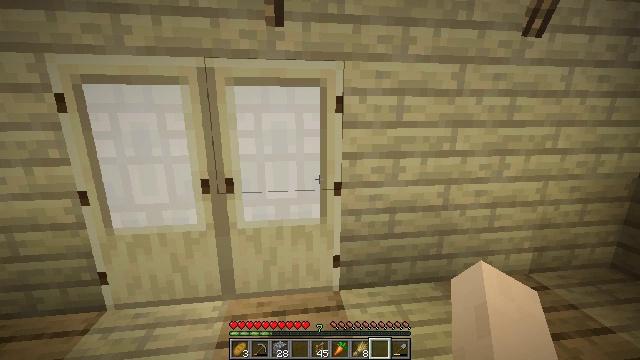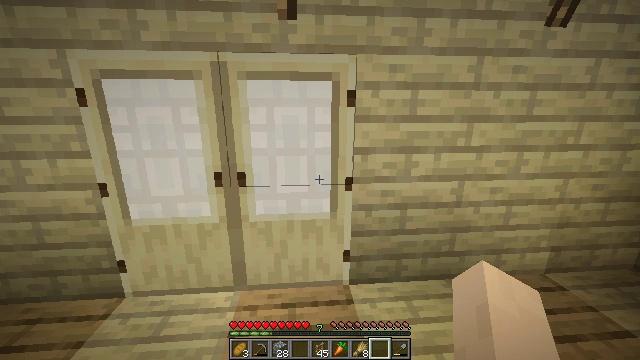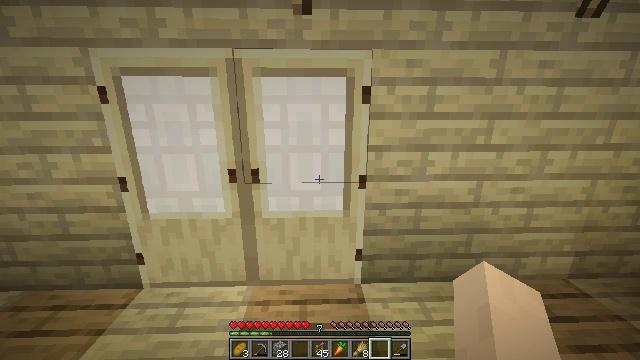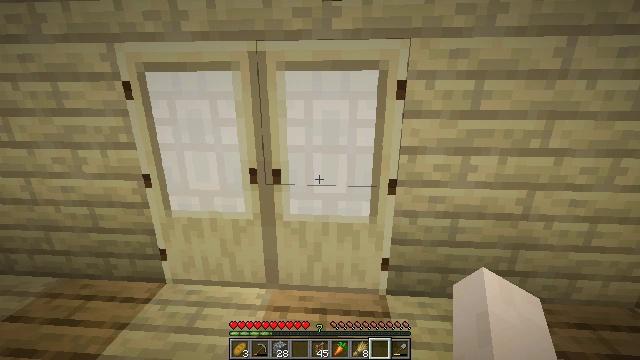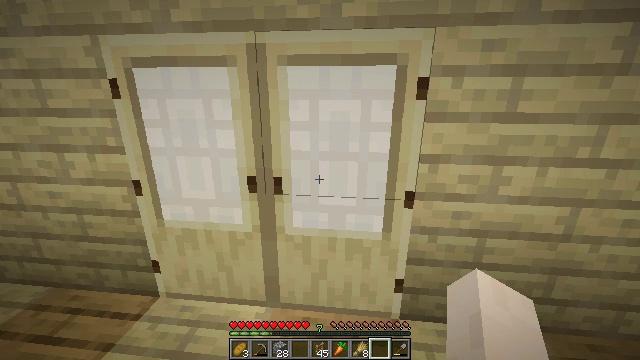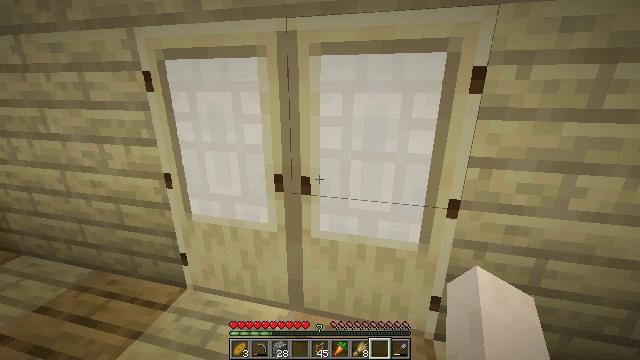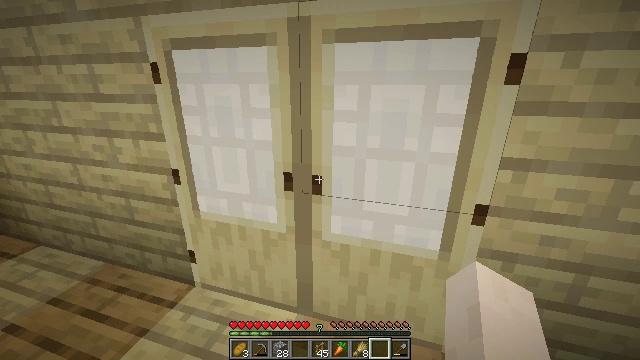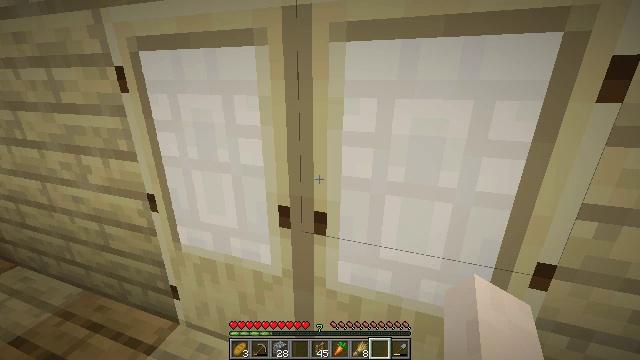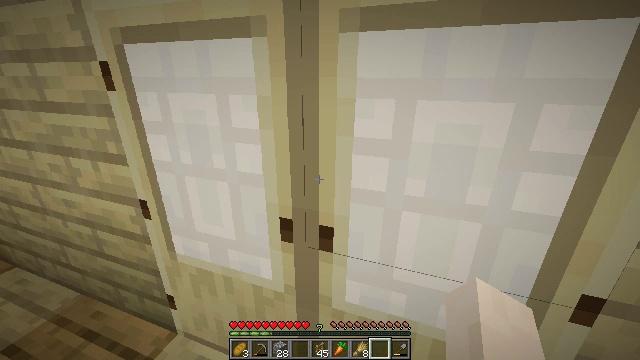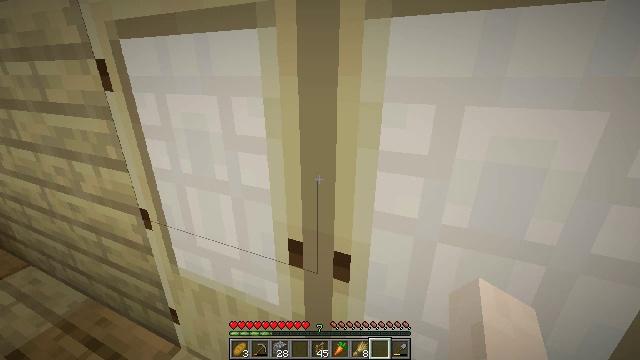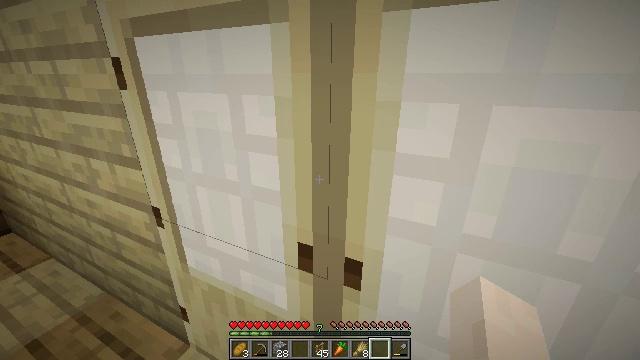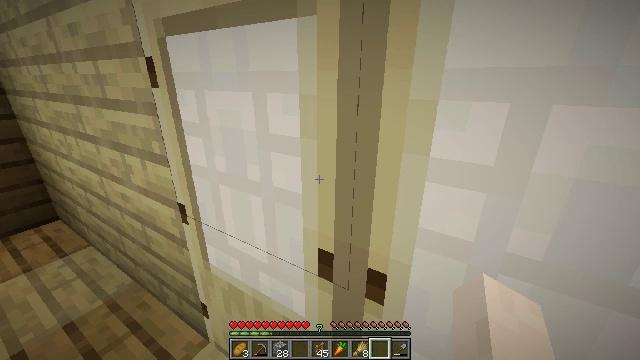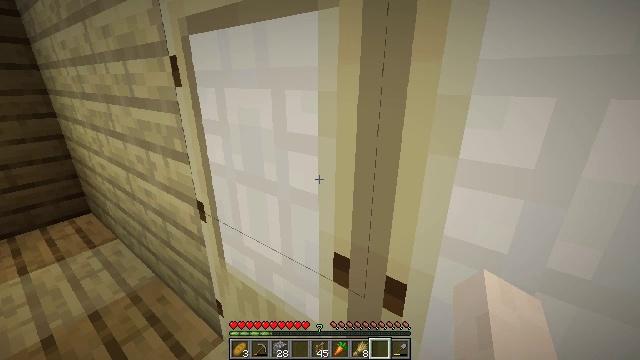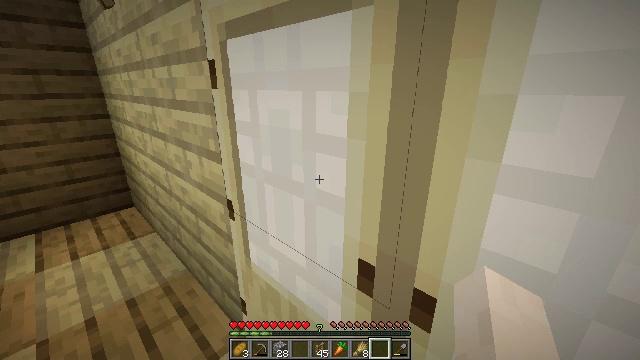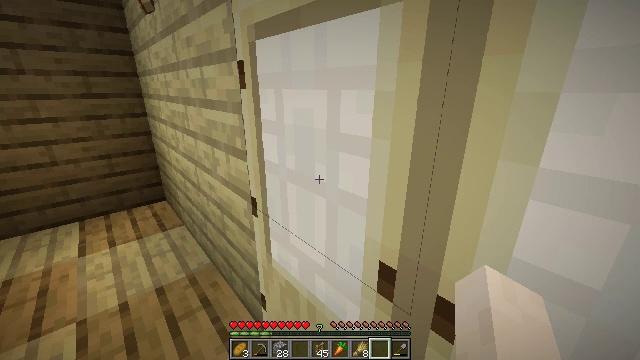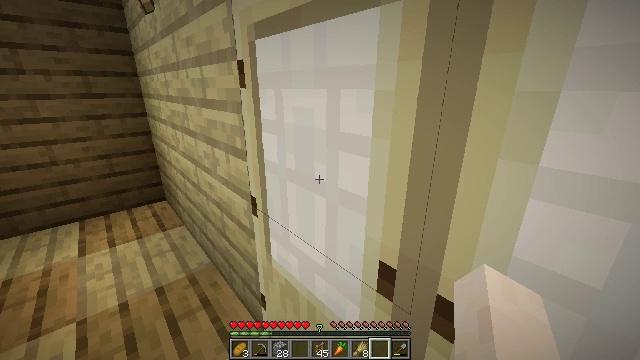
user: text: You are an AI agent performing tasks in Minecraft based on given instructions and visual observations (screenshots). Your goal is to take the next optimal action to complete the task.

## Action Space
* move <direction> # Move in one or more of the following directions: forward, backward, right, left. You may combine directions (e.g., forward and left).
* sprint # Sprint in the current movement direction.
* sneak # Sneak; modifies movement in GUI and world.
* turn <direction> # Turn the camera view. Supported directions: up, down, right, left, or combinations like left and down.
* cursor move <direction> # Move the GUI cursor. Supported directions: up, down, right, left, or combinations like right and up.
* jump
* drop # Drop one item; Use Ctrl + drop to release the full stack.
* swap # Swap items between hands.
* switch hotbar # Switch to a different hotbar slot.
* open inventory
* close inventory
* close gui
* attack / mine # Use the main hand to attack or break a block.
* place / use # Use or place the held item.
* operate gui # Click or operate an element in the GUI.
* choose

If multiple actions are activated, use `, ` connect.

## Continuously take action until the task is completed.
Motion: motion action
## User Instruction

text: Mine the birch planks.
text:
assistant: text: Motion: turn left and down
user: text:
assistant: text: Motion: move forward, turn left
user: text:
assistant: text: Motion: move forward, turn left and down
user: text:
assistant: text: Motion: move forward, turn left
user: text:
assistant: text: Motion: move forward, turn left and down
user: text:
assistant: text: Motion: move forward, turn left
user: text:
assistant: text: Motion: move forward, turn left
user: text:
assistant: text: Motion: move forward, turn left and down
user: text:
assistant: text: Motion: turn left
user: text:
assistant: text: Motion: turn left
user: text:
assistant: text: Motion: turn left
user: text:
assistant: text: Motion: turn left
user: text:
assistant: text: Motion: turn left and up
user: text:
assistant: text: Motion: turn left
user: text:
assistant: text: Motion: no_op
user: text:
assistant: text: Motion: no_op
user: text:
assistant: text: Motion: no_op
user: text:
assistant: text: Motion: no_op
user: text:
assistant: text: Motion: turn right
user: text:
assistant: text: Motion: turn right
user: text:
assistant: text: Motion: turn right
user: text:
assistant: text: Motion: no_op
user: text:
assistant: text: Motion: no_op
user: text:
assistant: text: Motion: no_op
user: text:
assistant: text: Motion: no_op
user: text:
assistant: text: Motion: no_op
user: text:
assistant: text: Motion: no_op
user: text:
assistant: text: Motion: no_op
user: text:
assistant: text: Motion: no_op
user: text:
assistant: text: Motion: no_op